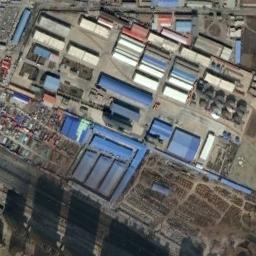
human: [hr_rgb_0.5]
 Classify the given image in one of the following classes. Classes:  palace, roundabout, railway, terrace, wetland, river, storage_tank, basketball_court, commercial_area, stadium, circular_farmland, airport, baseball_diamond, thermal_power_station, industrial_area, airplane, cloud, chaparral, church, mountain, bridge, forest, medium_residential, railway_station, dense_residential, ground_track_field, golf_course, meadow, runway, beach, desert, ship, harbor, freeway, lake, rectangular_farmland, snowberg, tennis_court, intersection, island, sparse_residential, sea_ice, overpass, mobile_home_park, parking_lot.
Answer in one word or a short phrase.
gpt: industrial_area